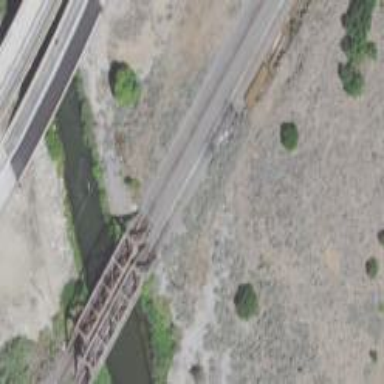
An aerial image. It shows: Bridge with 2 railway tracks crossing over it.